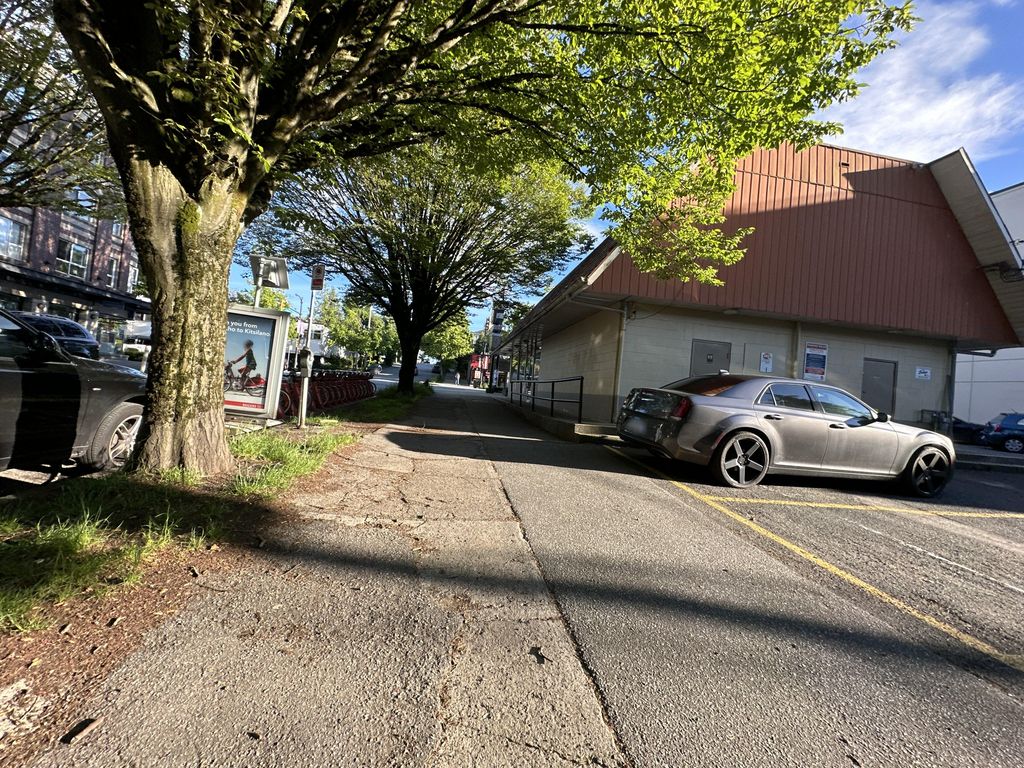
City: vancouver